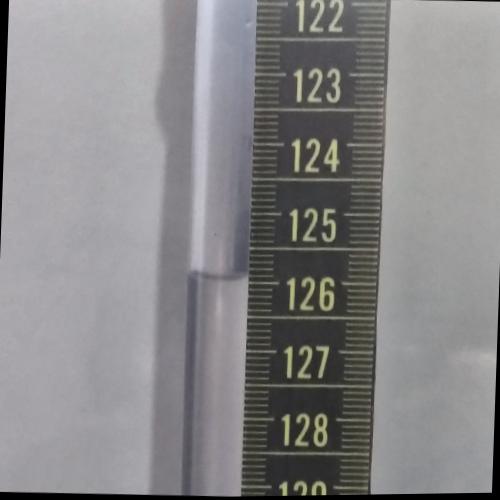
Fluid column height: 125.9 cm